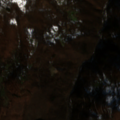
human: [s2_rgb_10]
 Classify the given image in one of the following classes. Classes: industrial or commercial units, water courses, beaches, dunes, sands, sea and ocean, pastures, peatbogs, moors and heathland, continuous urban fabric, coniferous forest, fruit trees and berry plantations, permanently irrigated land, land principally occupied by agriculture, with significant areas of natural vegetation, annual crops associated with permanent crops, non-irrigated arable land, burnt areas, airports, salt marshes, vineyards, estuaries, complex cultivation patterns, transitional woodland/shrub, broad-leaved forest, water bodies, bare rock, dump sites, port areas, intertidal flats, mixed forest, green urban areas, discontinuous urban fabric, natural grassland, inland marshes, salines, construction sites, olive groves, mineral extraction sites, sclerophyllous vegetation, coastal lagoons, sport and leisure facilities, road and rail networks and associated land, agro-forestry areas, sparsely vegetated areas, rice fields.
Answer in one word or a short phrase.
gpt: complex cultivation patterns, land principally occupied by agriculture, with significant areas of natural vegetation, broad-leaved forest